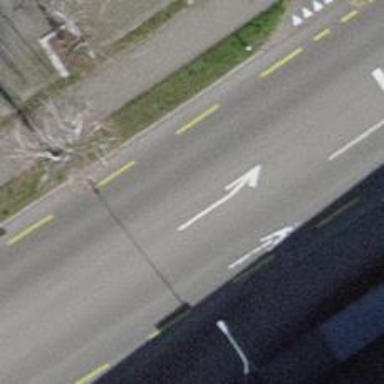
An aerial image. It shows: Tertiary road with asphalt surface and designated cycle lane.